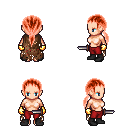
a pixel art fantasy rpg character, female body template, human, light skin, brown tattered cape, red pants, red ponytail hairstyle, gold gloves, black shoes, dagger, four views (front, back, left, right), 2x2 character sprite sheet, small pixel art, hard edges, no anti-aliasing